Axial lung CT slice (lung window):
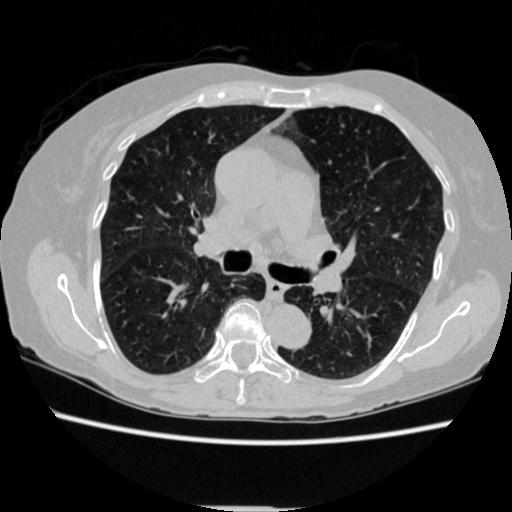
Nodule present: no